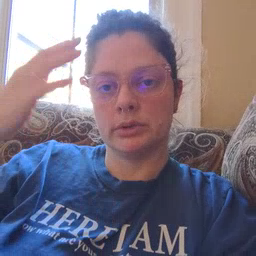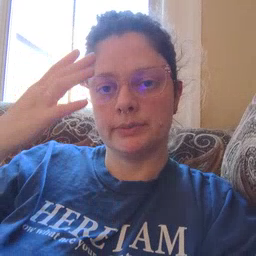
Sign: sun